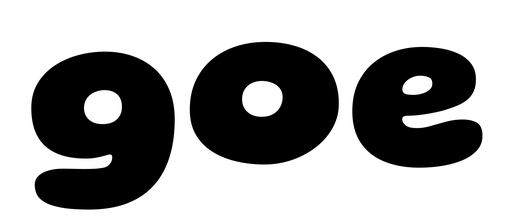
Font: Gluten_ExtraBold